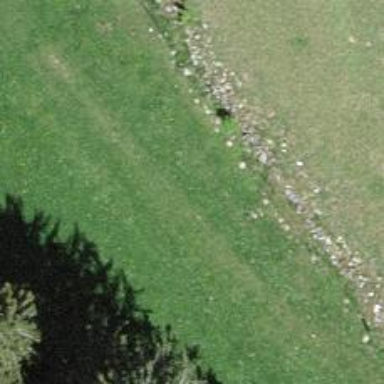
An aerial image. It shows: Track with very rough surface.